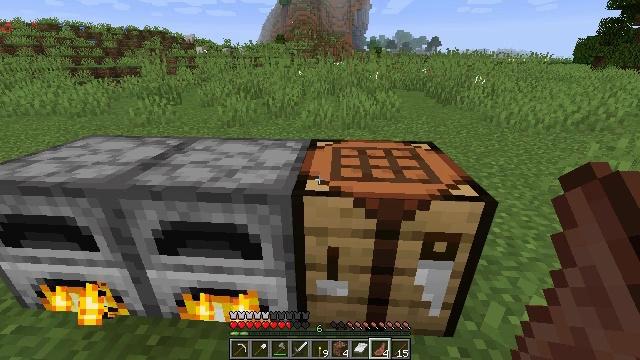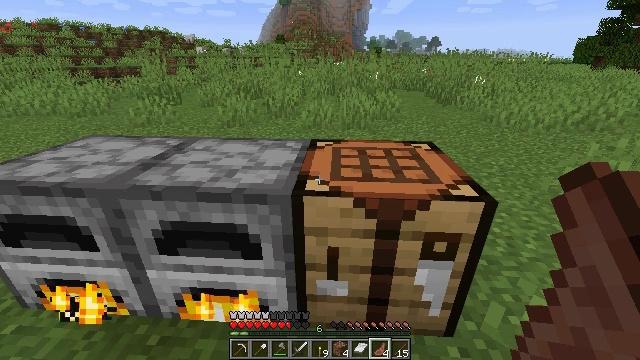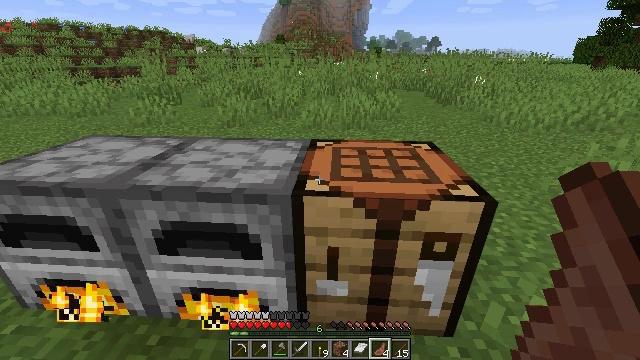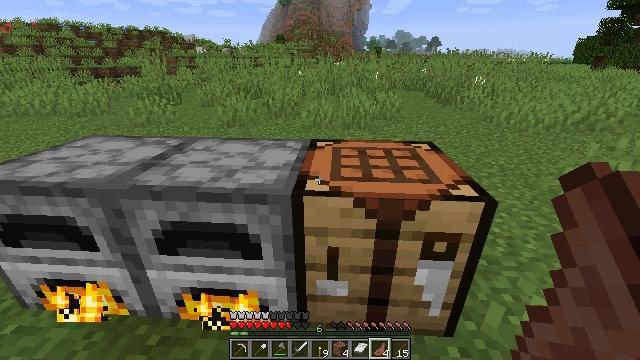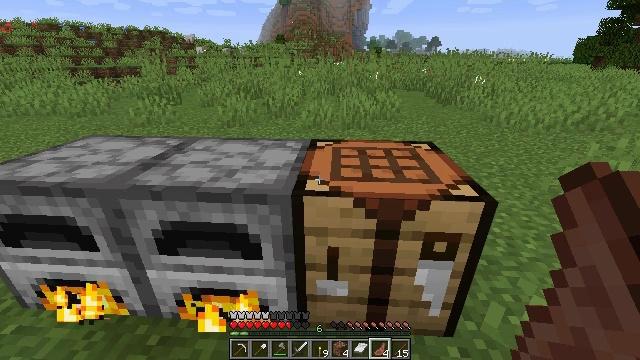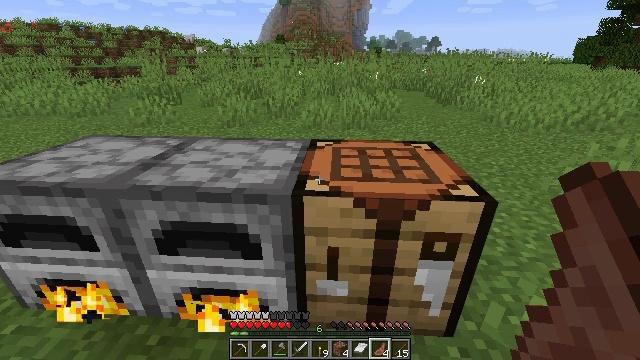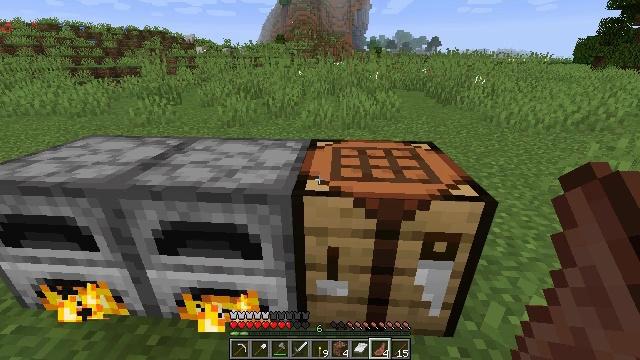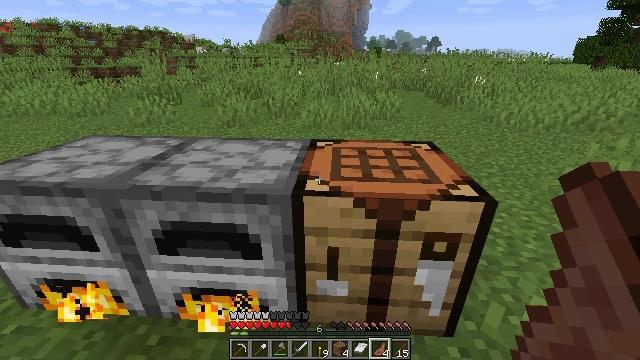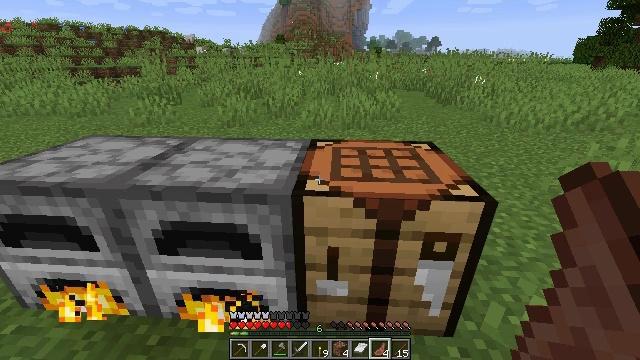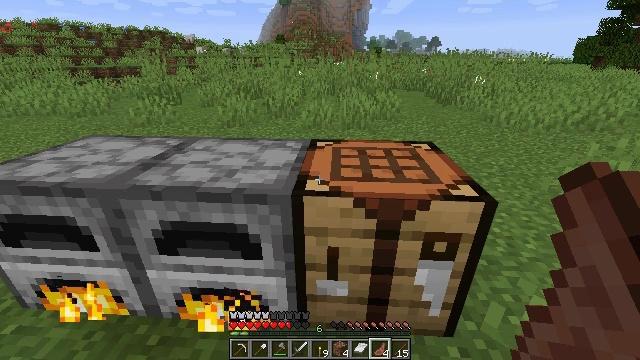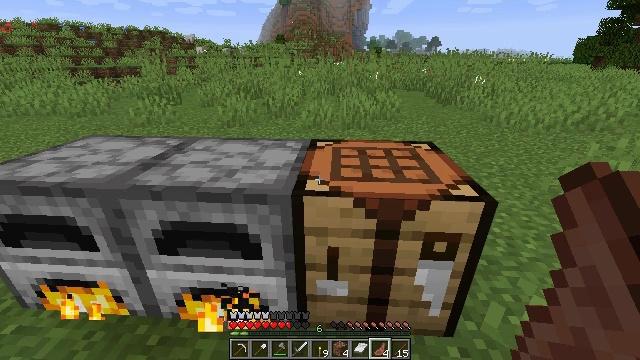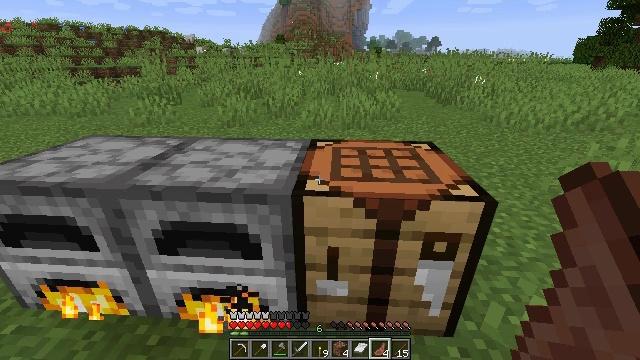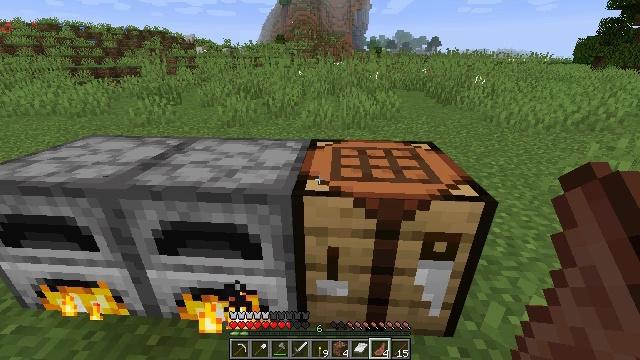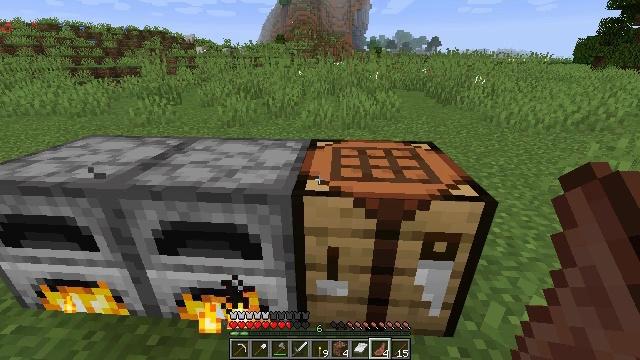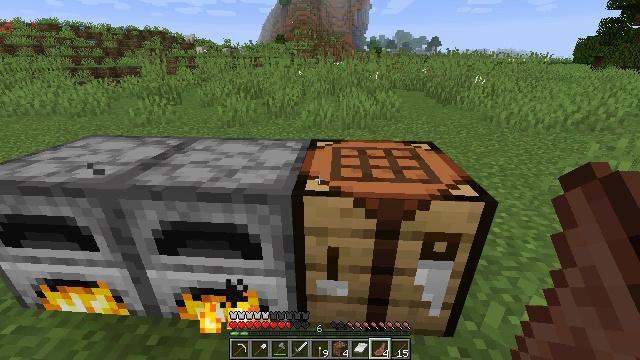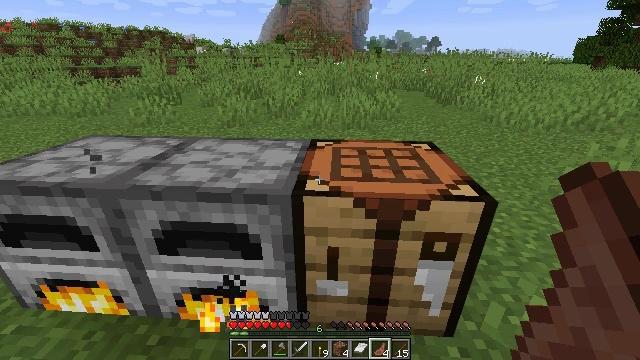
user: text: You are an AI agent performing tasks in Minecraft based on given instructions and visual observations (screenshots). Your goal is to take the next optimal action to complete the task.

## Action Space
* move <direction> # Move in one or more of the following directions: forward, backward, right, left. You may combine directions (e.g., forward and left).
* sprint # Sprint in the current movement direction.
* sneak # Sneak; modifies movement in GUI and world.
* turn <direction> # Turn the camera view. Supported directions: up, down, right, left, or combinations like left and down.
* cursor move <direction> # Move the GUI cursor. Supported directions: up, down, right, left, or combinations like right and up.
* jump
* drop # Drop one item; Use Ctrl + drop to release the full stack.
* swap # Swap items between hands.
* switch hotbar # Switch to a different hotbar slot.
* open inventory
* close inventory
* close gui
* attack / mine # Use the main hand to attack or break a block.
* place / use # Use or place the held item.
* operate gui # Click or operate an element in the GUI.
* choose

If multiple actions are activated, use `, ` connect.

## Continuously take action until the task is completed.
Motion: motion action
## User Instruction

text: Kill a zombie villager.
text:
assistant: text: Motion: no_op
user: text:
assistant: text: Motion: no_op
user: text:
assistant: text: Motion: no_op
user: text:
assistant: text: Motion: no_op
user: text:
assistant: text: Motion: no_op
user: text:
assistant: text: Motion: no_op
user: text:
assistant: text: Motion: no_op
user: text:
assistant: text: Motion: no_op
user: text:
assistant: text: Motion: no_op
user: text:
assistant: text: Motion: no_op
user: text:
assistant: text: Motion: no_op
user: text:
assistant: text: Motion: no_op
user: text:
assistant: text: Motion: no_op
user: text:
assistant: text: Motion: no_op
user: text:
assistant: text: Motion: no_op
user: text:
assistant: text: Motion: no_op
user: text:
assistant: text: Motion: no_op
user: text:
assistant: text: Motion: no_op
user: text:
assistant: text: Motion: no_op
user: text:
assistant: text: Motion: no_op
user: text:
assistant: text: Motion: no_op
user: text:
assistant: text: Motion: no_op
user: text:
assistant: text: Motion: no_op
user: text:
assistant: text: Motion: no_op
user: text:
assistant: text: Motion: no_op
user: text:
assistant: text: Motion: no_op
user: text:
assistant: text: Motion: no_op
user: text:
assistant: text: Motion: no_op
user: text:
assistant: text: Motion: no_op
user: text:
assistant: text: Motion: no_op